Platform: macOS
Application: Arc Browser
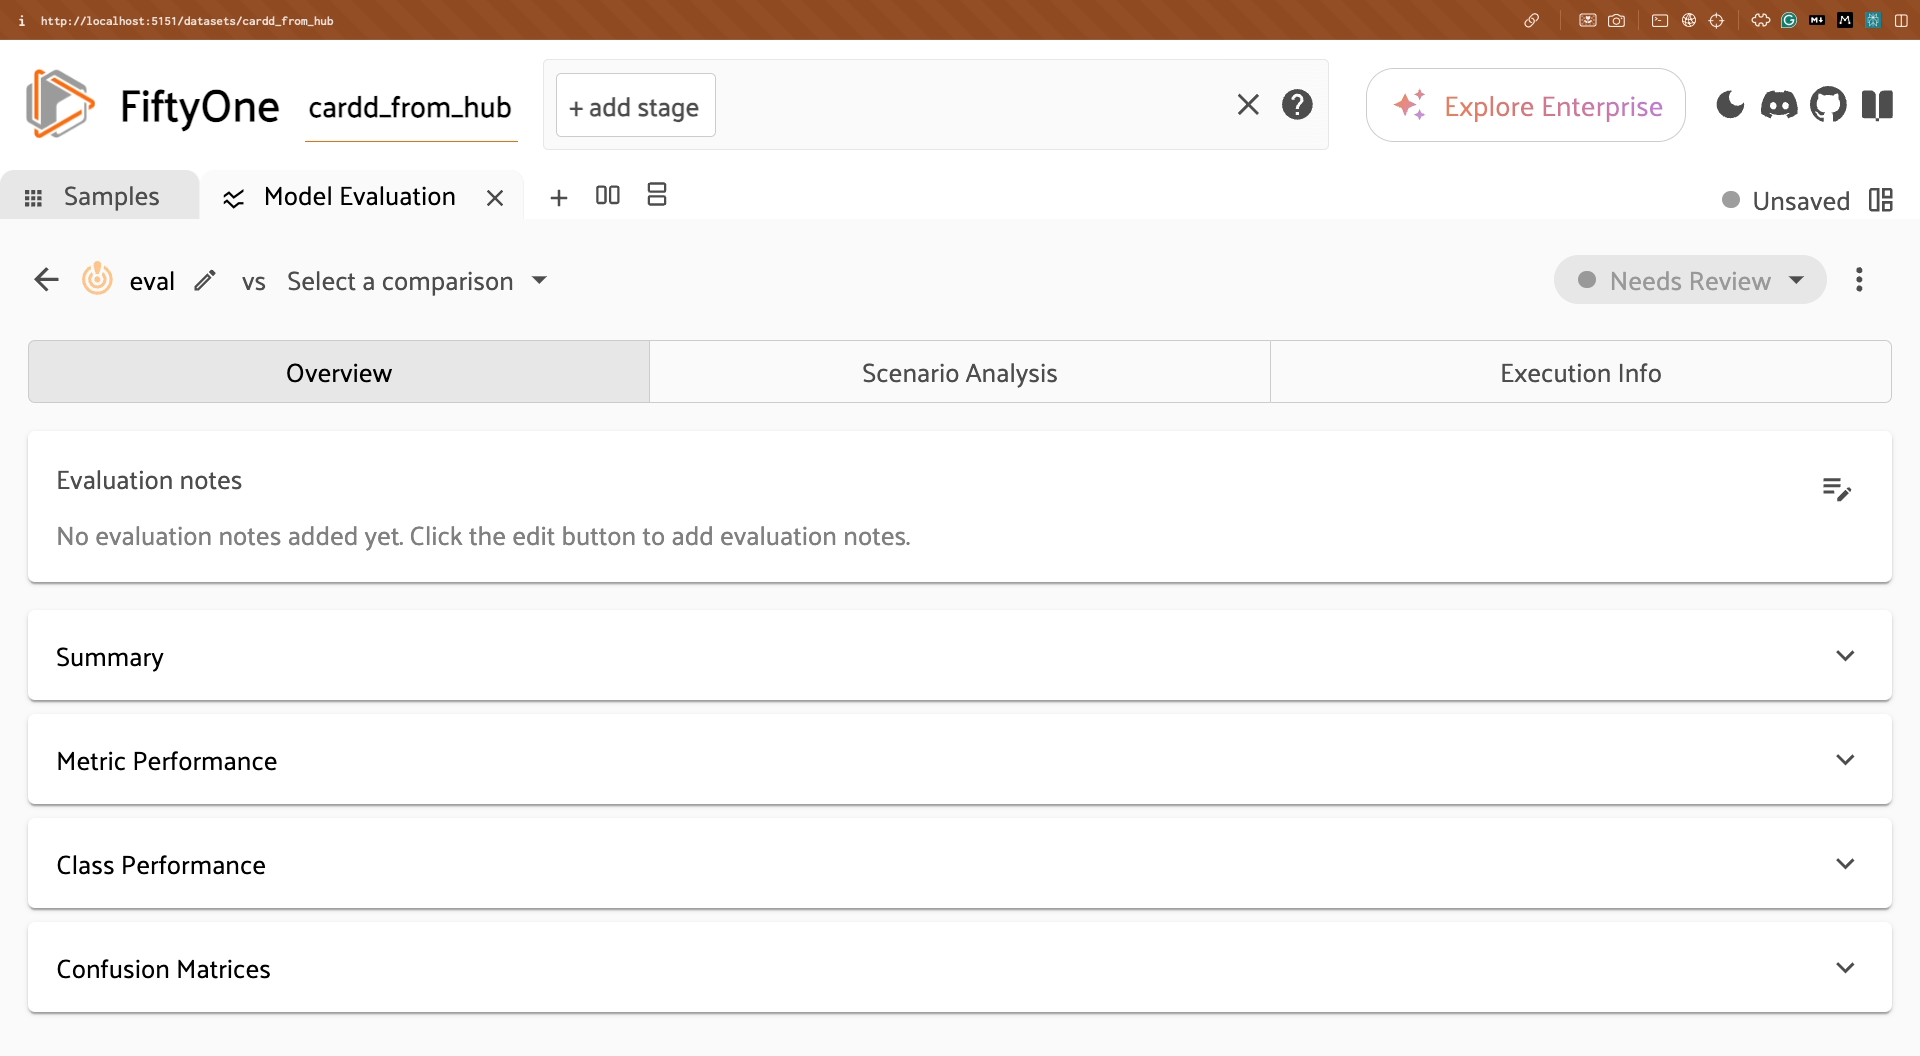
task_description: Switch to Execution Info tab in the Model Evaluation panel
action_type: click
element_info: Menu Item
steps_since_start: 1